Question: Count the number of objects in the diagram.
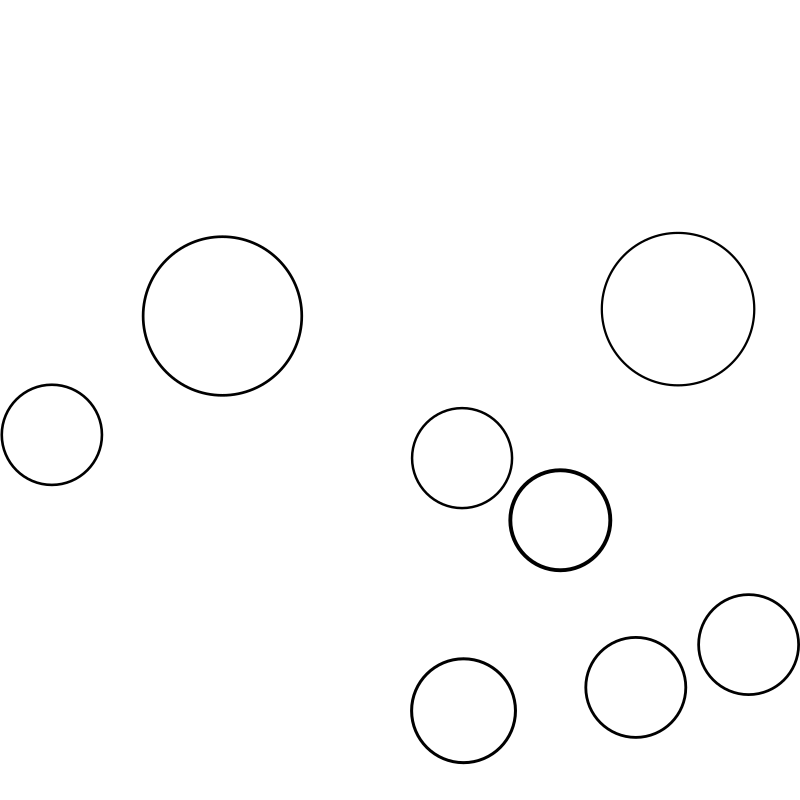
Answer: 8